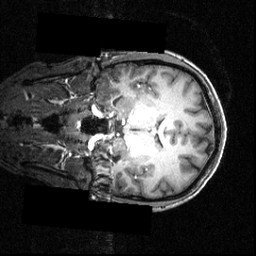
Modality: T1w
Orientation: coronal
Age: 26
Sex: male
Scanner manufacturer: siemens
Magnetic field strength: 3.951 T
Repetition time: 1.5 s
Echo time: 0.00335 s